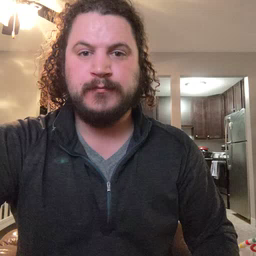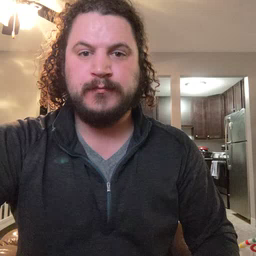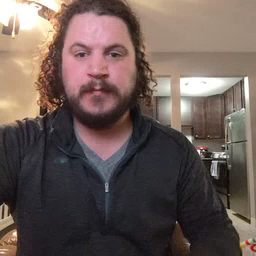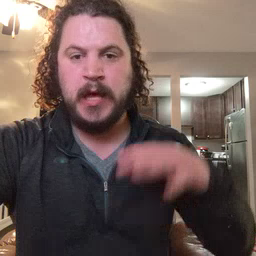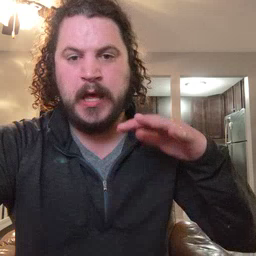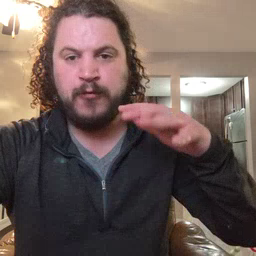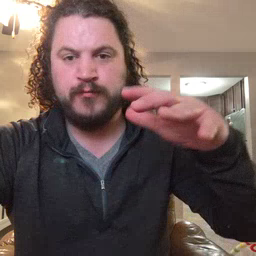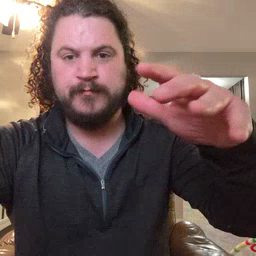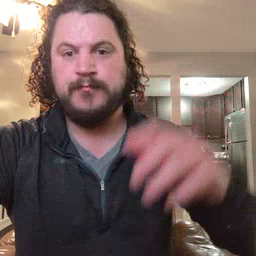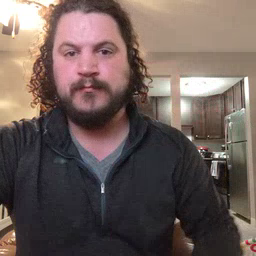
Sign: helicopter